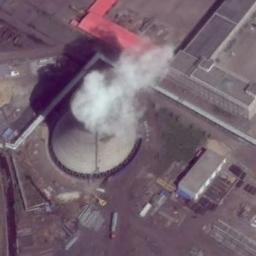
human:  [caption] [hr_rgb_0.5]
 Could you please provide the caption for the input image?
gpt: Here is a smoking thermal power station with a row of red houses next to it .

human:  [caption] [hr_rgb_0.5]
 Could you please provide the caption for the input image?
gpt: The thermal power station is on the bare land with white mist above .

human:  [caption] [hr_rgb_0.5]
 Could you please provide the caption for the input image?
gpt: Several buildings are next to the thermal power station .

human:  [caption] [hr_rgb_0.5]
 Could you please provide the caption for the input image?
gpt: There is a factory building in a thermal power station with a cooling tower that is steaming .

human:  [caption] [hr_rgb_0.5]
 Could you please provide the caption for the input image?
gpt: There are a chimney and a red building on the thermal power station .